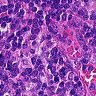
Metastatic tissue present: no